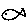
Label: fish